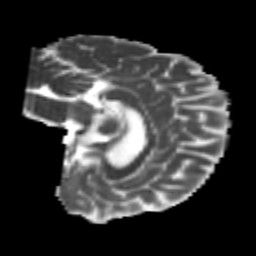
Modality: MD
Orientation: sagittal
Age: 26
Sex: female
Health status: healthy
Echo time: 0.074 s